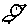
Label: bird